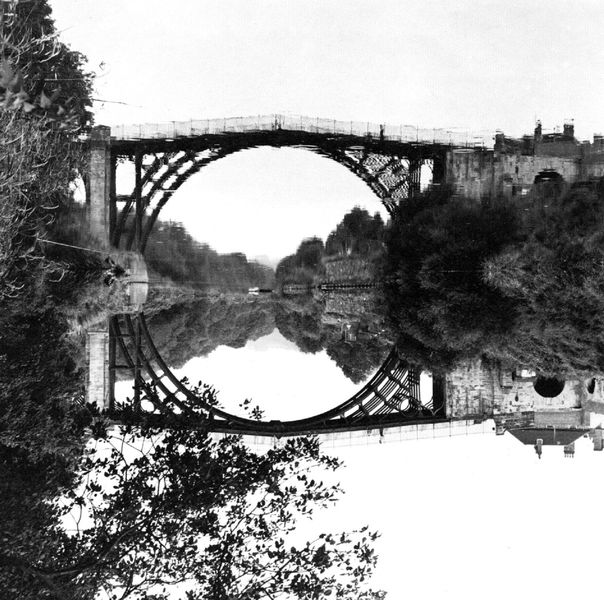
Titel: Iron Bridge
Künstler: Thomas F. Pritchard
Standort: Coalbrookdale (EU - GB)
Schlagwörter: baum, blätter, wasser, bäume, fluss, landschaft, see, stadt, schwarz, weiss, haus, stein, horizont, natur, spiegelung, brücke, büsche, gebüsch, gitter, kontrast, kreis, symmetrie, metall, geländer, reflexion, foto, fotografie, oben, regen, unten, außen, schwarz-weiß, photo, schwarz weis, fotographie, stahl, tropfen, verkehrt, brückenpfeiler, optische täuschung, auf dem kopf, 19. jahrhundert, schwerz weiß, gespiegel, reflektiert